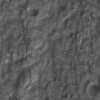
Atmospheric dust classification: not_dusty